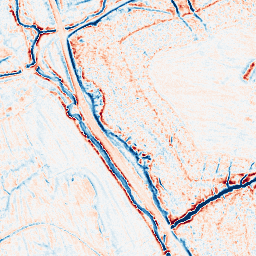
Category: edge_preserving
Decomposition family: anisotropic_diffusion
Decomposition parameters: iterations: 10
kappa: 30
gamma: 0.2
Upsampling method: bicubic
Upsampling parameters: scale: 2
Upsampling scale: 2